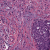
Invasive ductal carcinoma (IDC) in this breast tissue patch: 0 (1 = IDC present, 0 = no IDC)